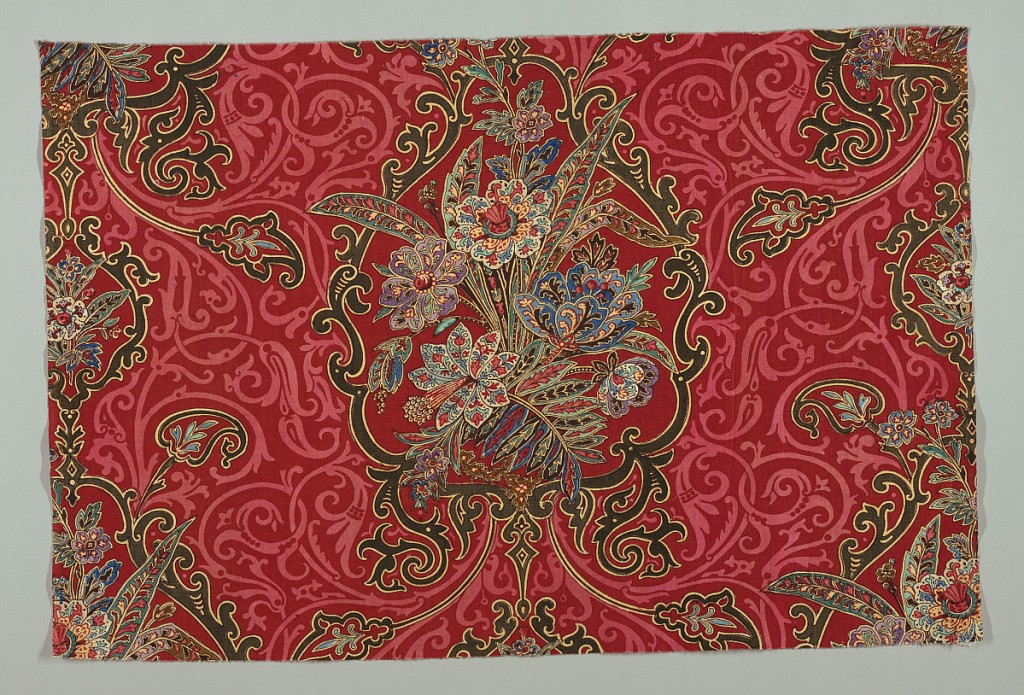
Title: Textile
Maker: Thierry Miegs, 1806
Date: ca. 1880
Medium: cotton Technique: block printed on plain weave
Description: Medallions of flowers in arabesque scrolls arranged as offset motifs. There is a paisley-like look to the whole composition. Colors are red, purple, green, blue, yellow, black, and brown.